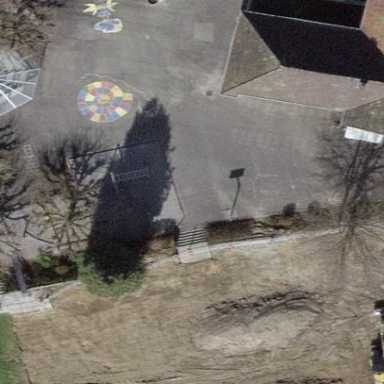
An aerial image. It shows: School.